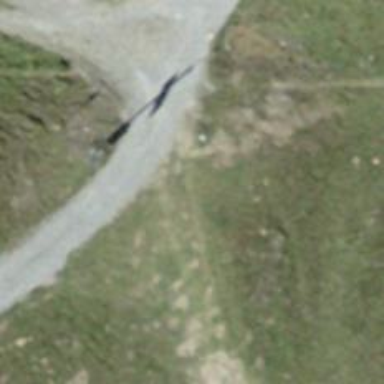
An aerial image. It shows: Compacted path.